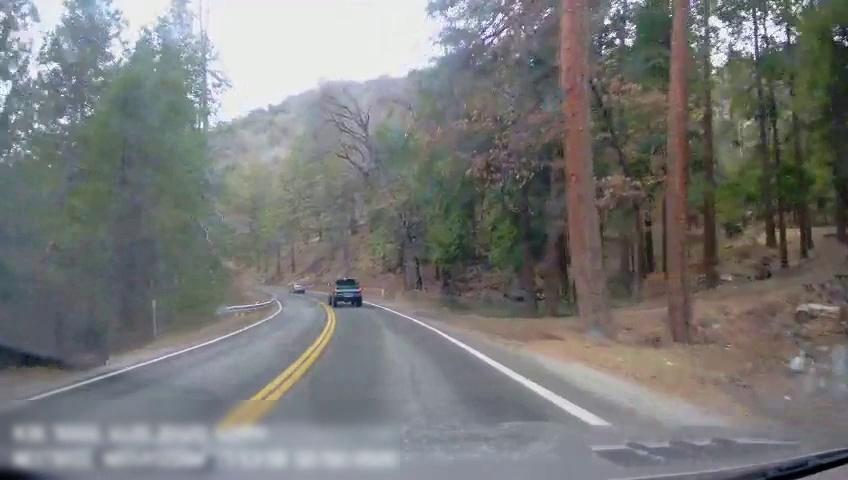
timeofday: Day
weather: Sunny
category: Drivable Space
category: Vehicles | Car
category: Vehicles | Truck
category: Lanes | Current Lane
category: Lanes | Current Lane
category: Lanes | Alternate Lane